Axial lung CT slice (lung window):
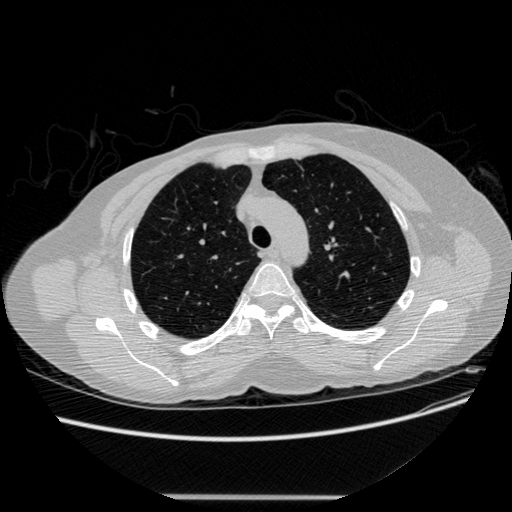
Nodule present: no